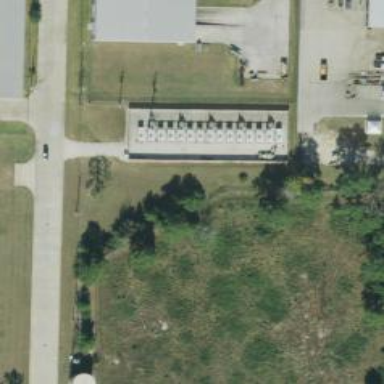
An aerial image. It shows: Generator for power supply.